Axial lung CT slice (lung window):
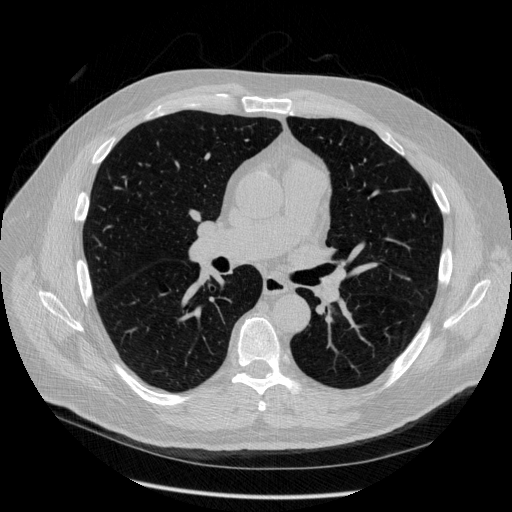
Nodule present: no